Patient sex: F
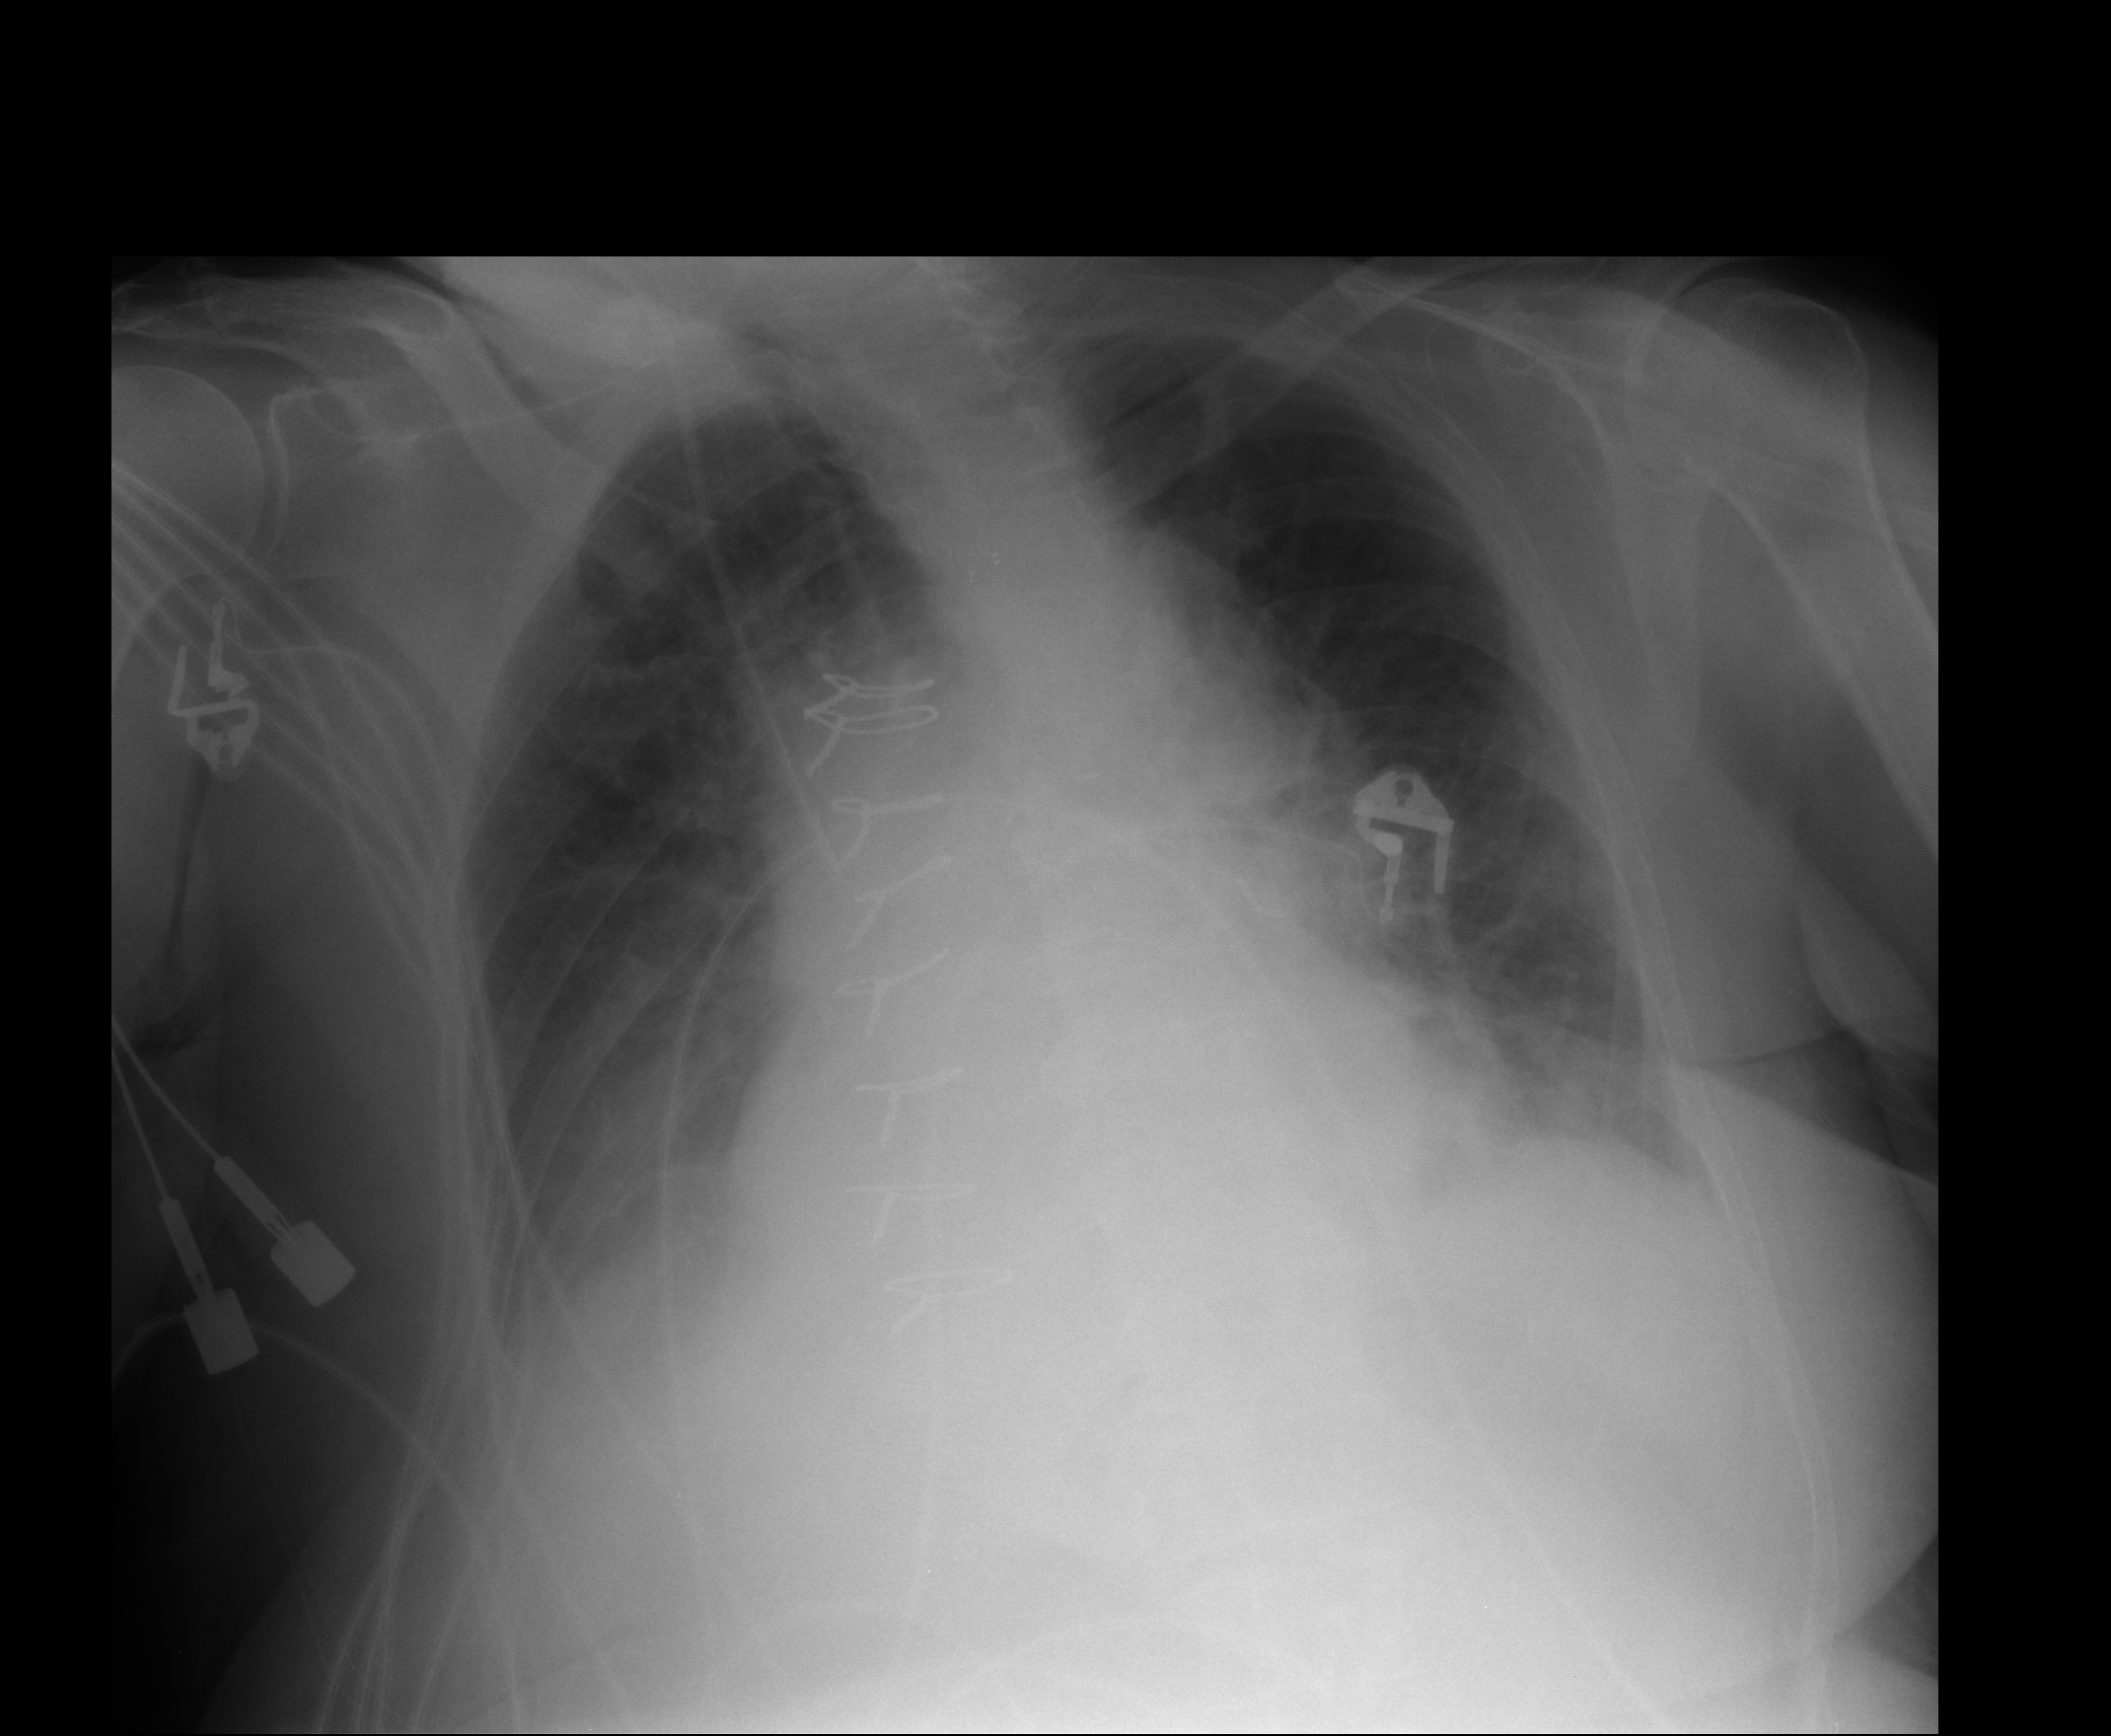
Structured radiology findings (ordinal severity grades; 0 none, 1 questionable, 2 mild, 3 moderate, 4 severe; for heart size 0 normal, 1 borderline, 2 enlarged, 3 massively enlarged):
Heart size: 2
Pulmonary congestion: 1
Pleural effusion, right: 2
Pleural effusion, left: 1
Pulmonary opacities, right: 0
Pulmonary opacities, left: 1
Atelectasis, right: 2
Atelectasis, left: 3